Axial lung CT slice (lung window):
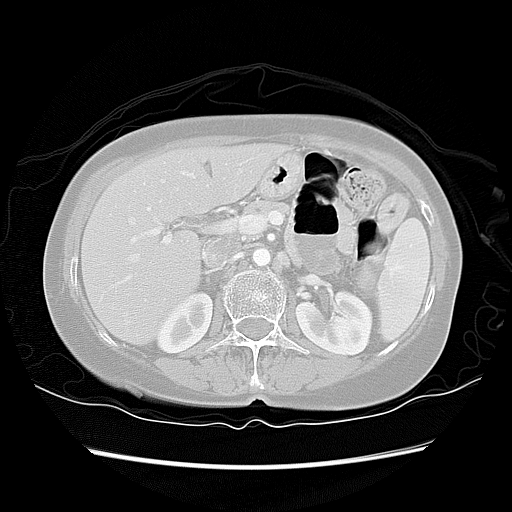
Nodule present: no